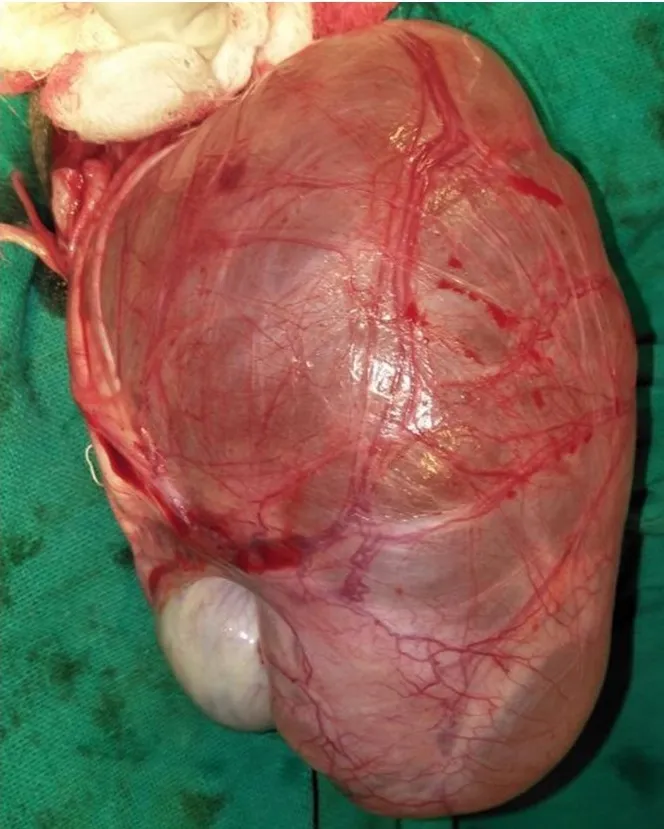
Showing giant hydrocele.
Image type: medical_photograph (other_medical_photograph)